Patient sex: M
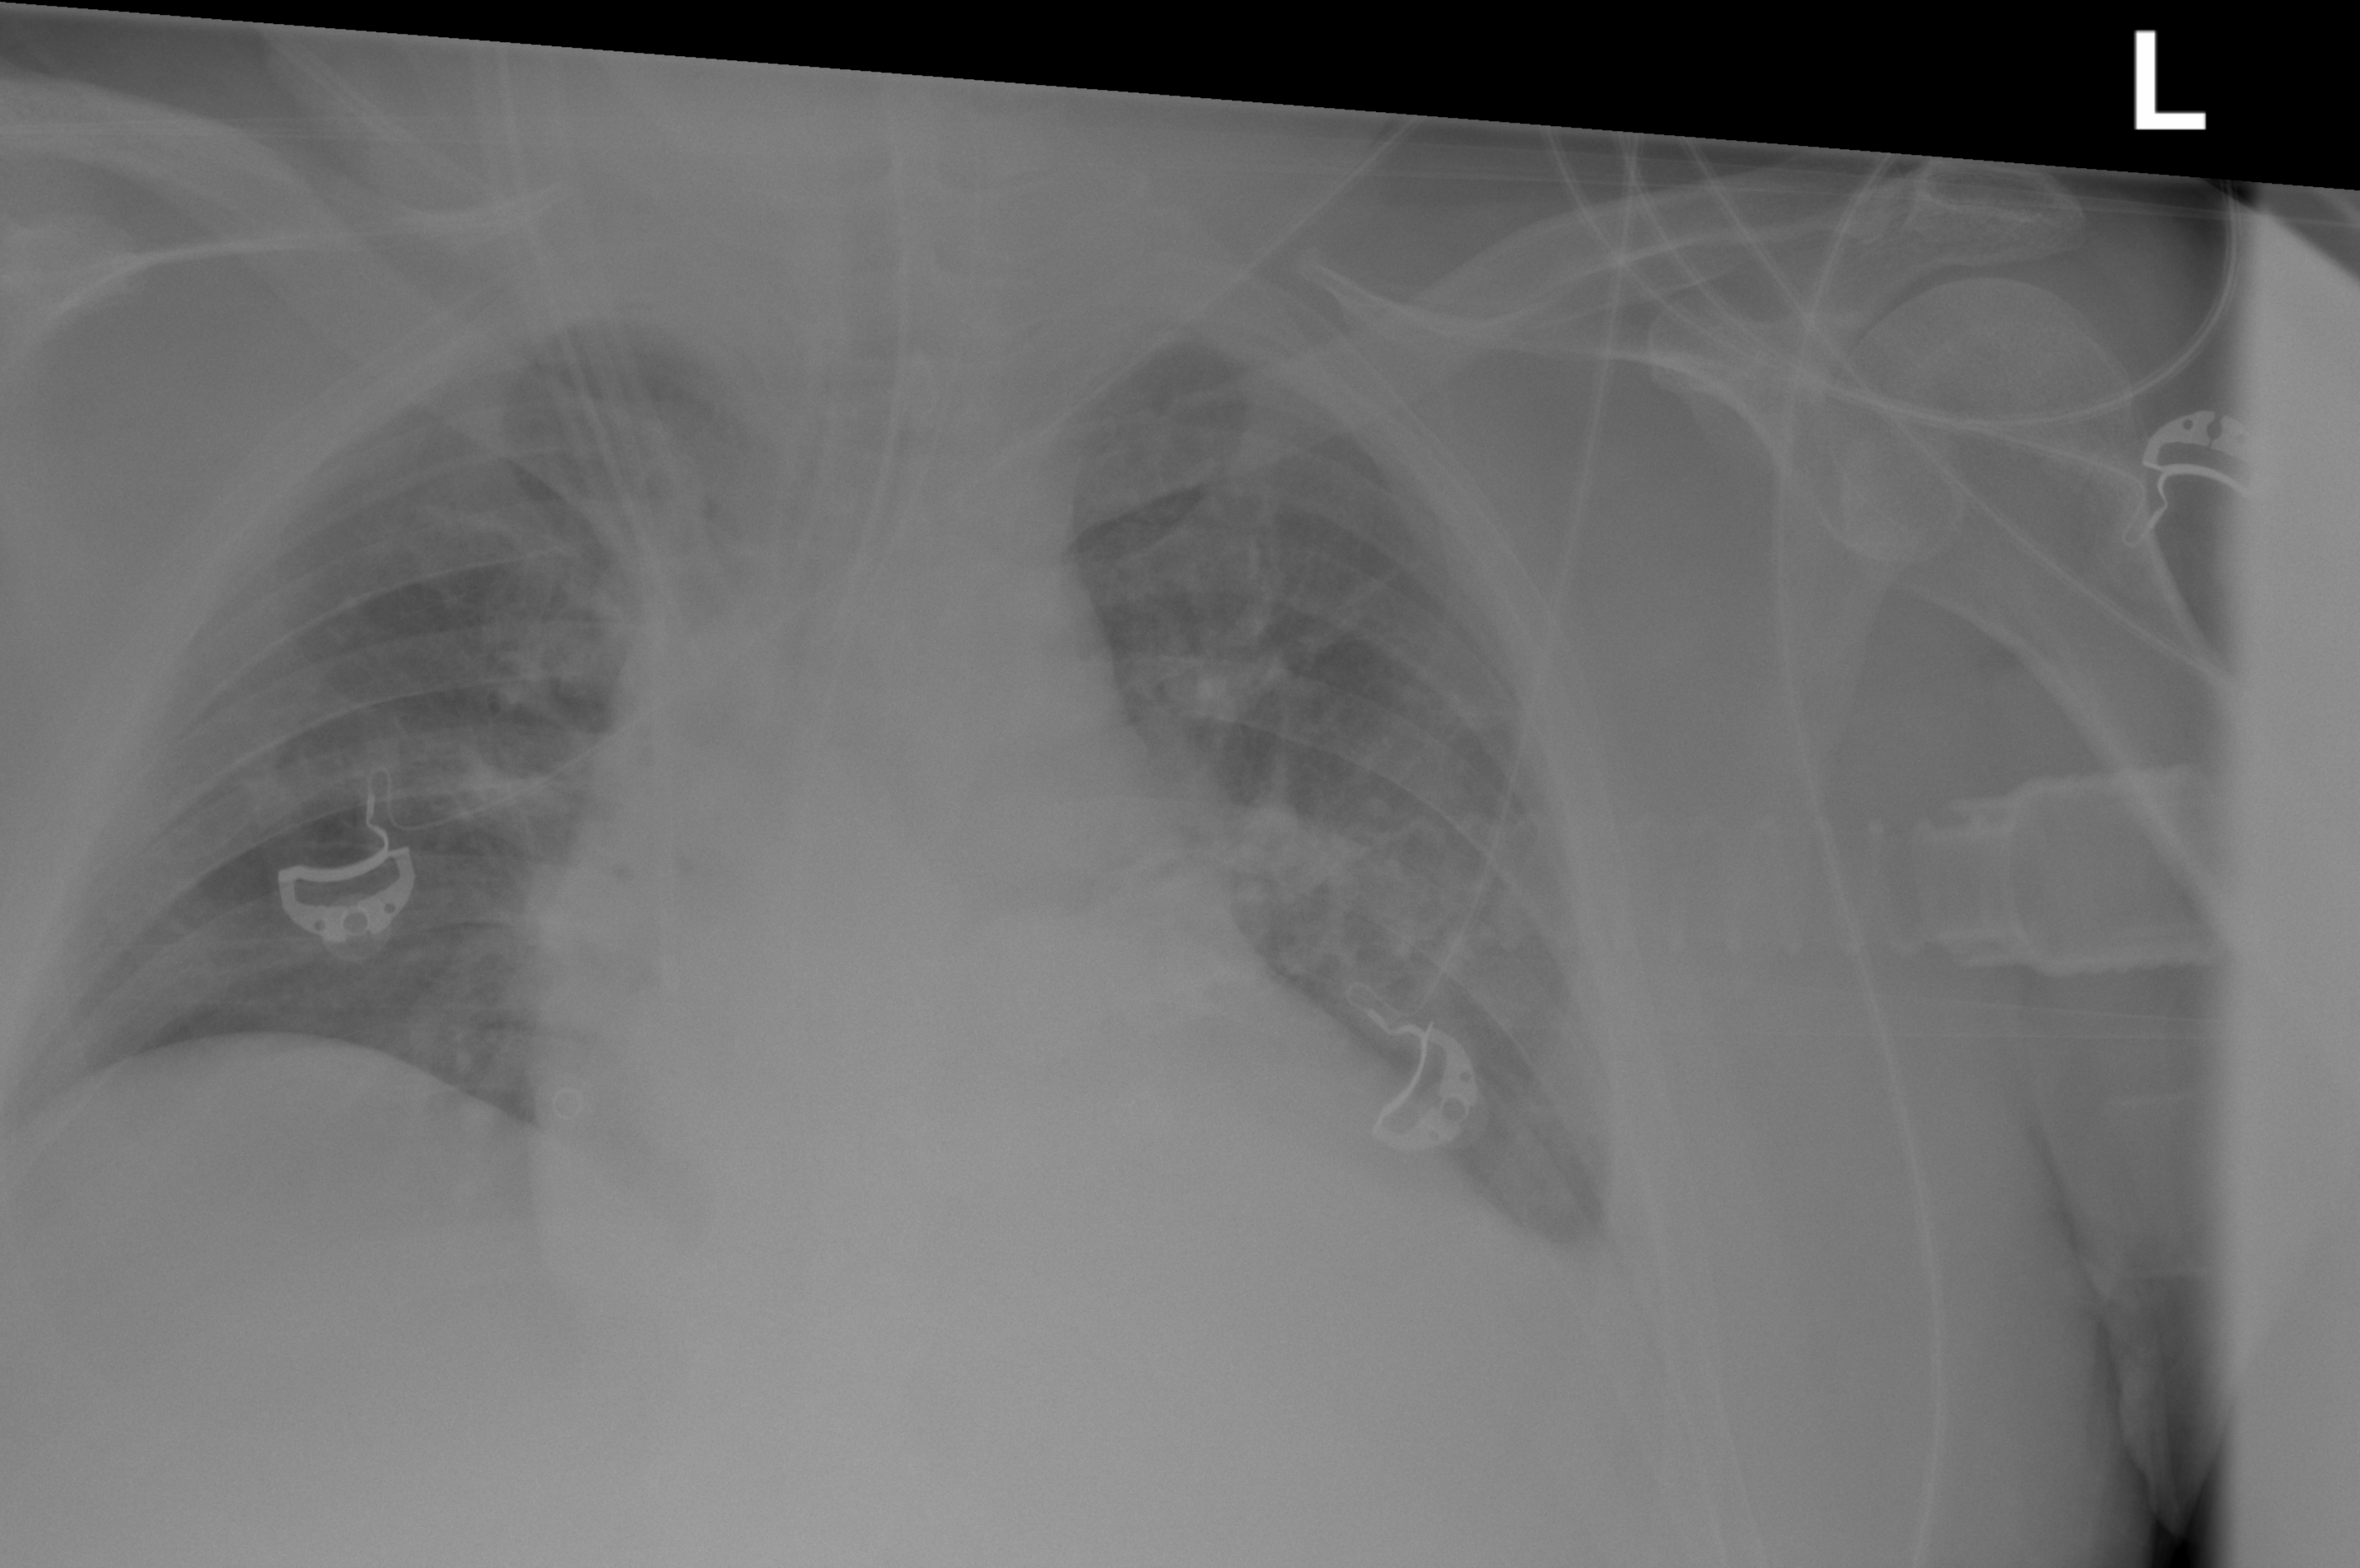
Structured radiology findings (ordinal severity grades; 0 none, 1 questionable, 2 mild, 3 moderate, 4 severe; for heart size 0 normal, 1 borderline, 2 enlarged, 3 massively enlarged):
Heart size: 2
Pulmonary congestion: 0
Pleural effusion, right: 0
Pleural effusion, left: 2
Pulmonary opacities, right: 0
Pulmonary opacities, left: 1
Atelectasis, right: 0
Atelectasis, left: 0